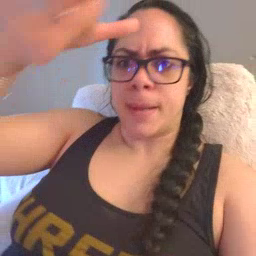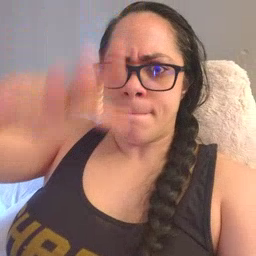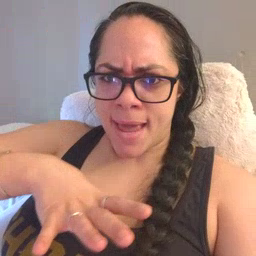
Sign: man